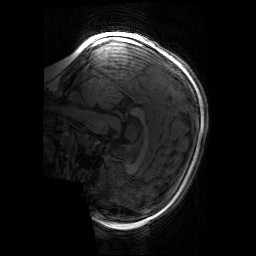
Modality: T1w
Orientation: sagittal
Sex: male
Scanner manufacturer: siemens
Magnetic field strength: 3 T
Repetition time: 1.9 s
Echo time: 0.00243 s